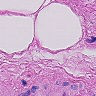
Metastatic tissue present: no